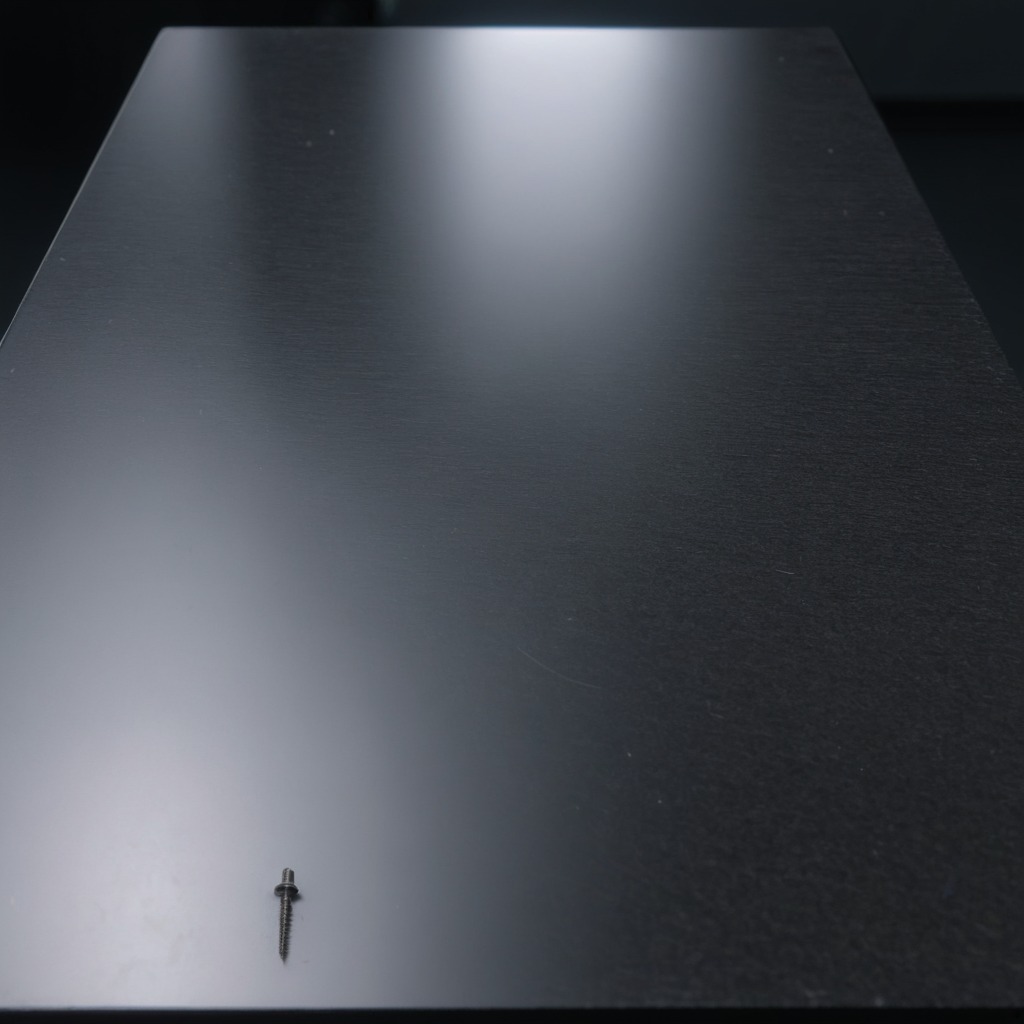
A metal screw is lying on the clean granite table inside a workshop at night.